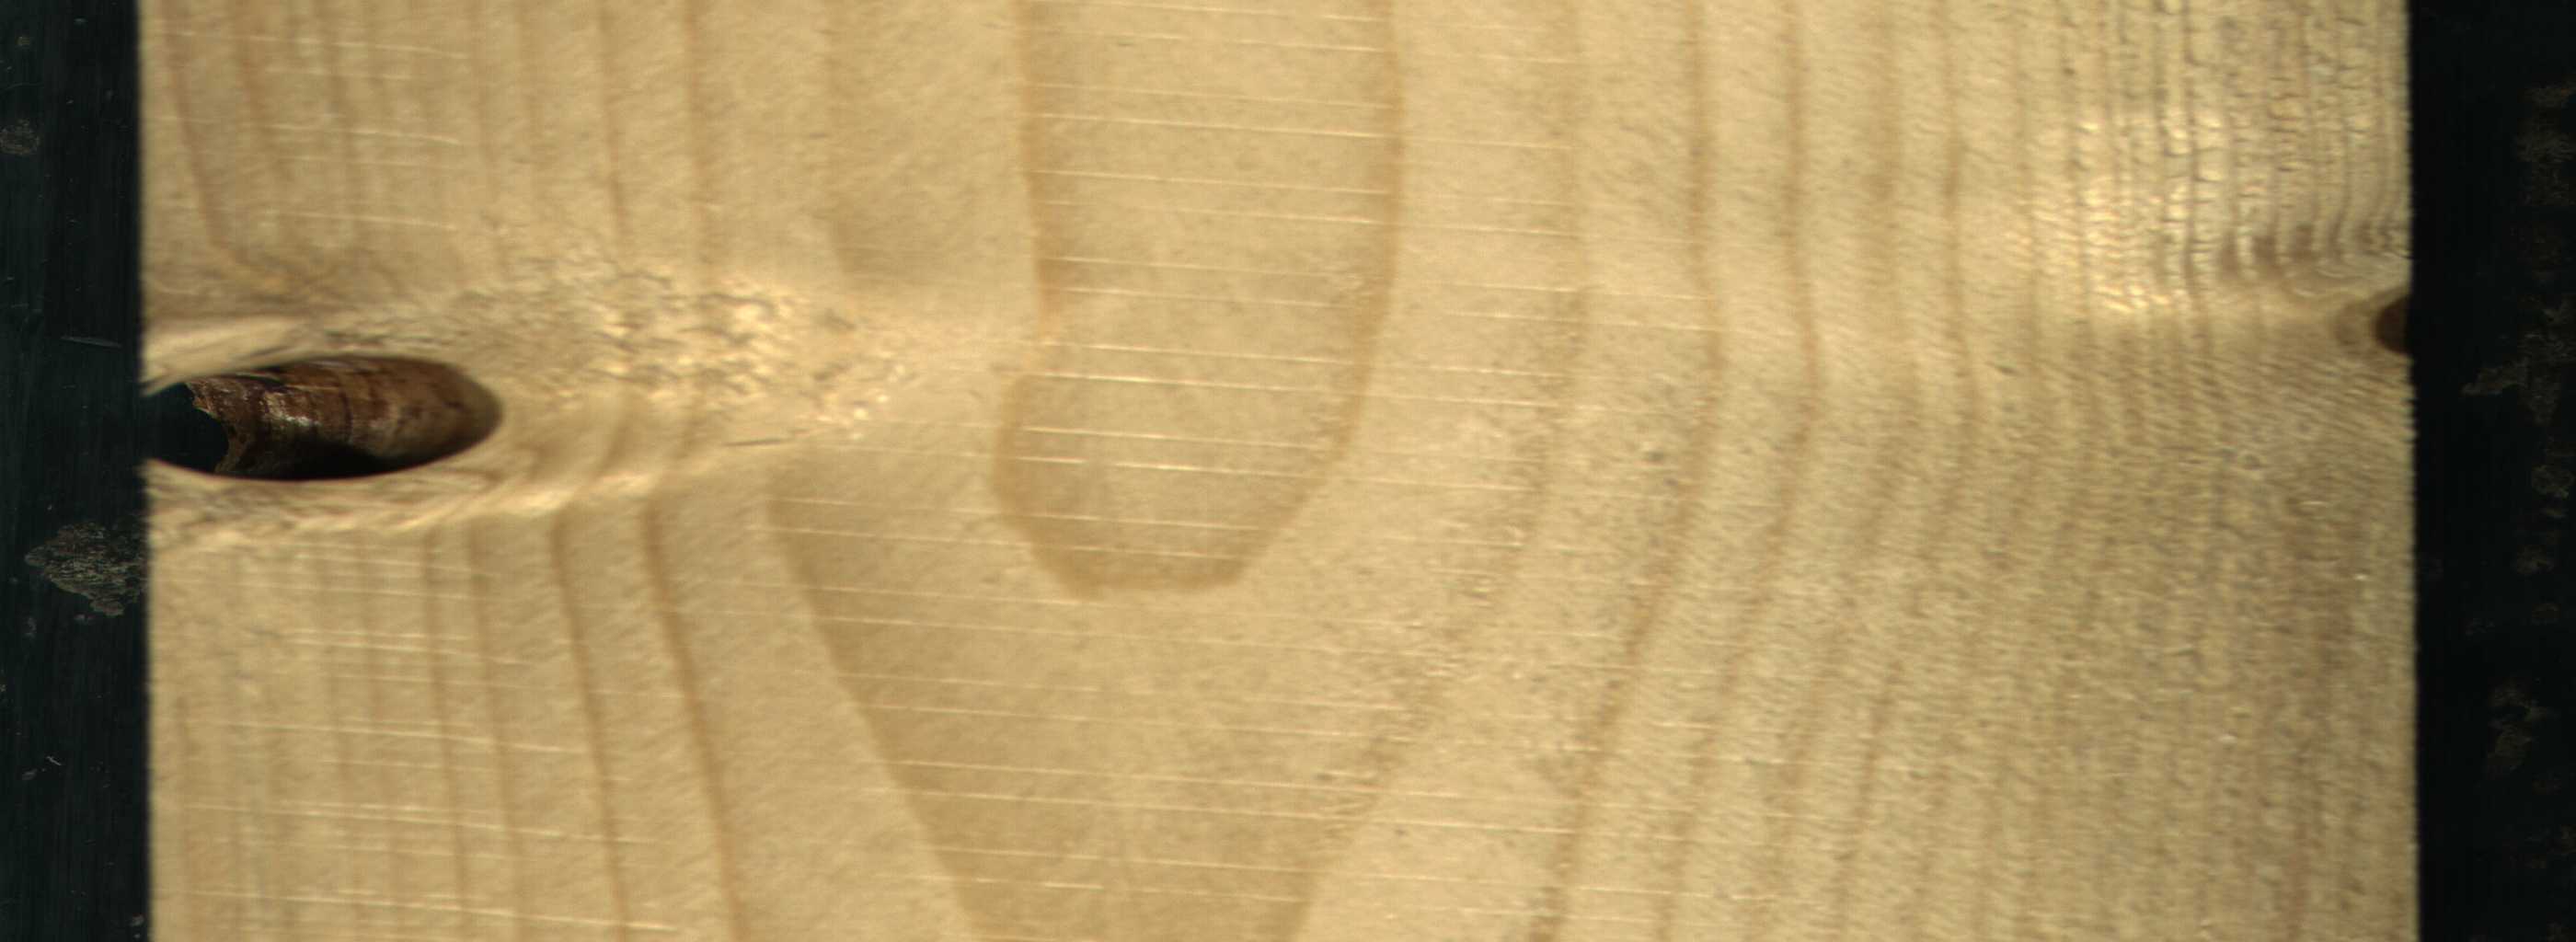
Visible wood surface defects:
Knot_missing
Knot_missing